Aerial crown-view tile of a tropical tree (Barro Colorado Island, Panama), acquired 20250317:
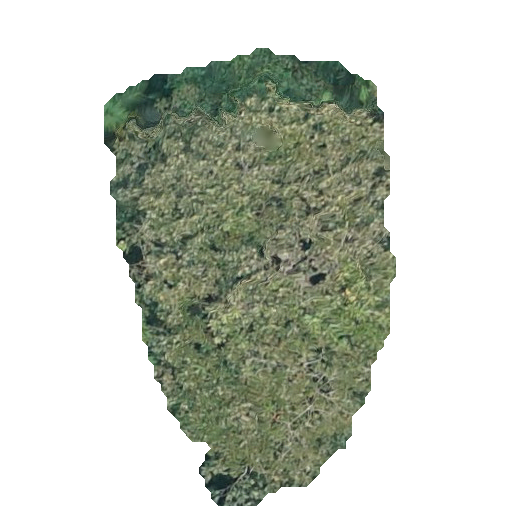
Species: Dipteryx oleifera
GBIF accepted scientific name: Dipteryx oleifera
Crown area: 146.262 m²